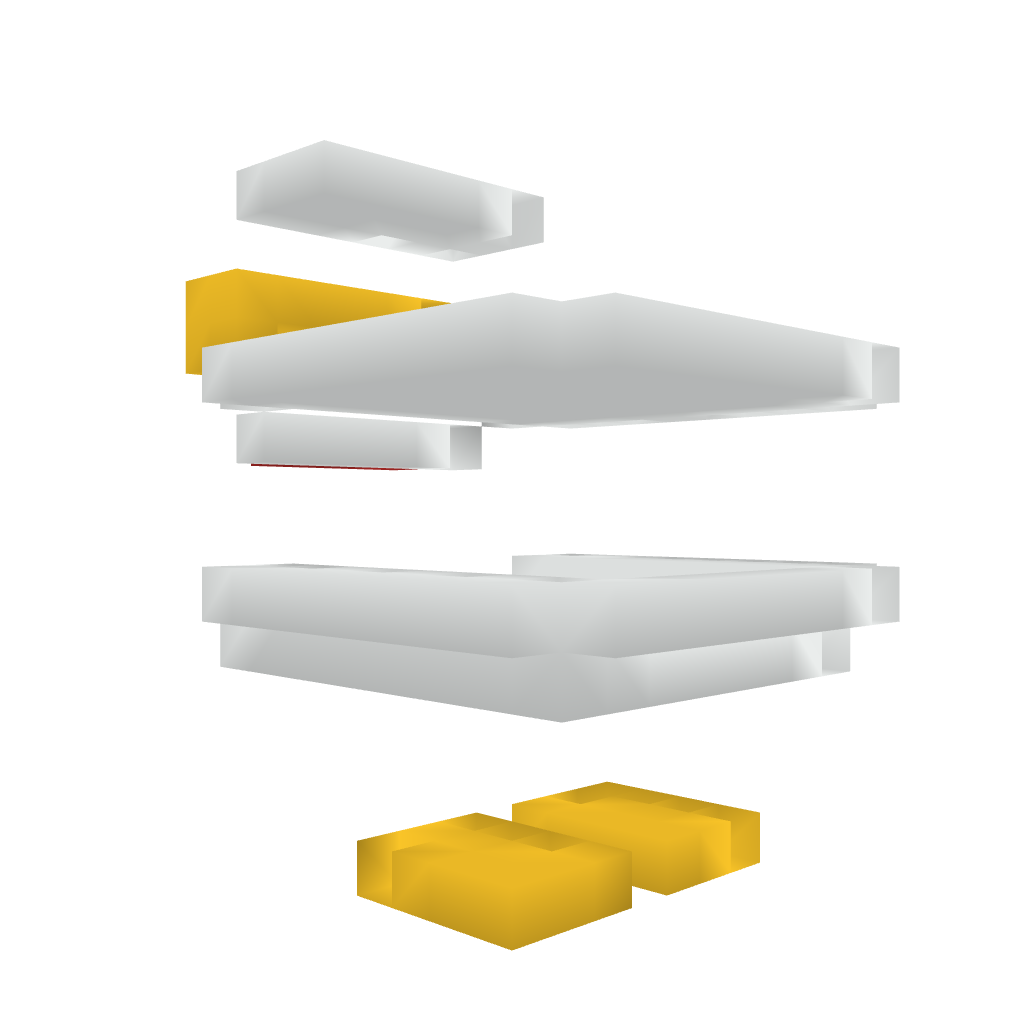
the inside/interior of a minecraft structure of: Pixel art chicken